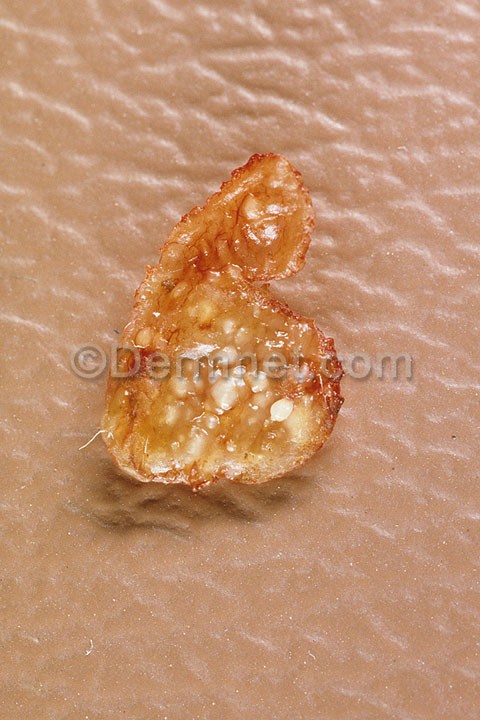
Disease: Seborrheic Keratoses and other Benign Tumors